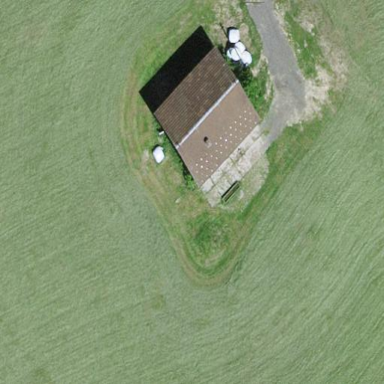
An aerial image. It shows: Gabled roof on farm auxiliary building.